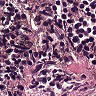
Metastatic tissue present: no